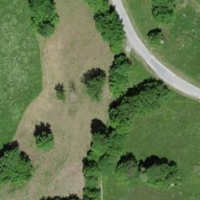
EUNIS habitat code: 52
Species observed at this site:
Melanargia galathea